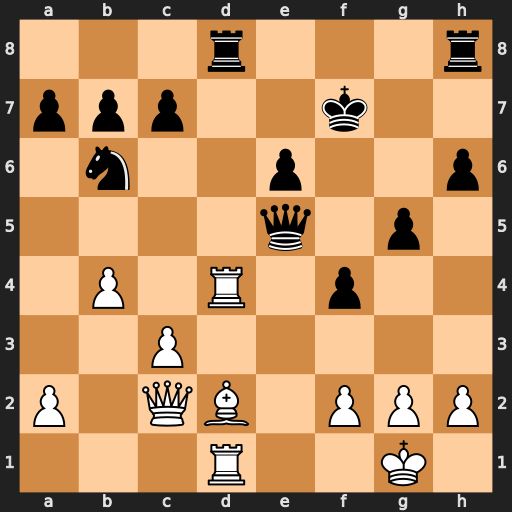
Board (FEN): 3r3r/ppp2k2/1n2p2p/4q1p1/1P1R1p2/2P5/P1QB1PPP/3R2K1
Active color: w
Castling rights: -
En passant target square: -
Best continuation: Bxf4 gxf4 Rxd8 Rxd8 Qh7+ Qg7 Qxg7+ Kxg7 Rxd8